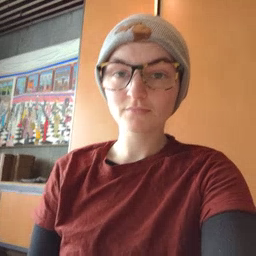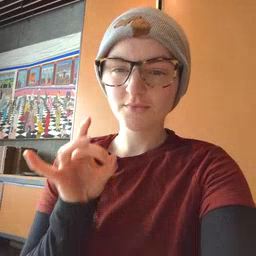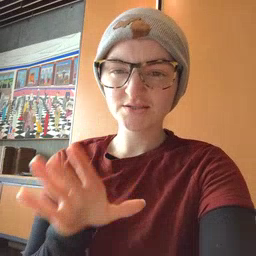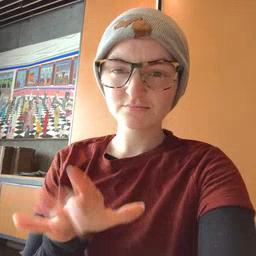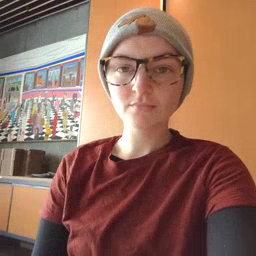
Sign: hate